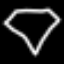
Label: diamond